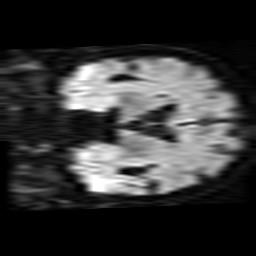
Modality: TRACE
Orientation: coronal
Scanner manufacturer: philips
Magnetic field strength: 1.5 T
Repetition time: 4.911 s
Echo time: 0.07794 s